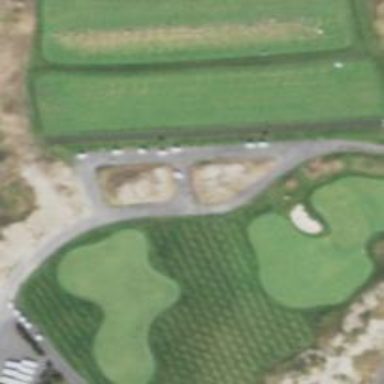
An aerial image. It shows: Service road designated as golf cart path.